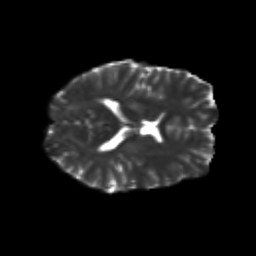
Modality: T2w
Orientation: axial
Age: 26
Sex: female
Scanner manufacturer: siemens
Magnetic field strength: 3 T
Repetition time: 3.5 s
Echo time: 0.125 s